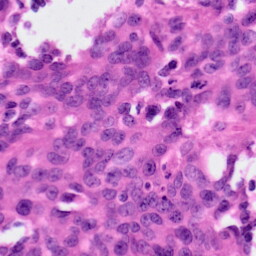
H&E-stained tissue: Ovarian